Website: apple
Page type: payment
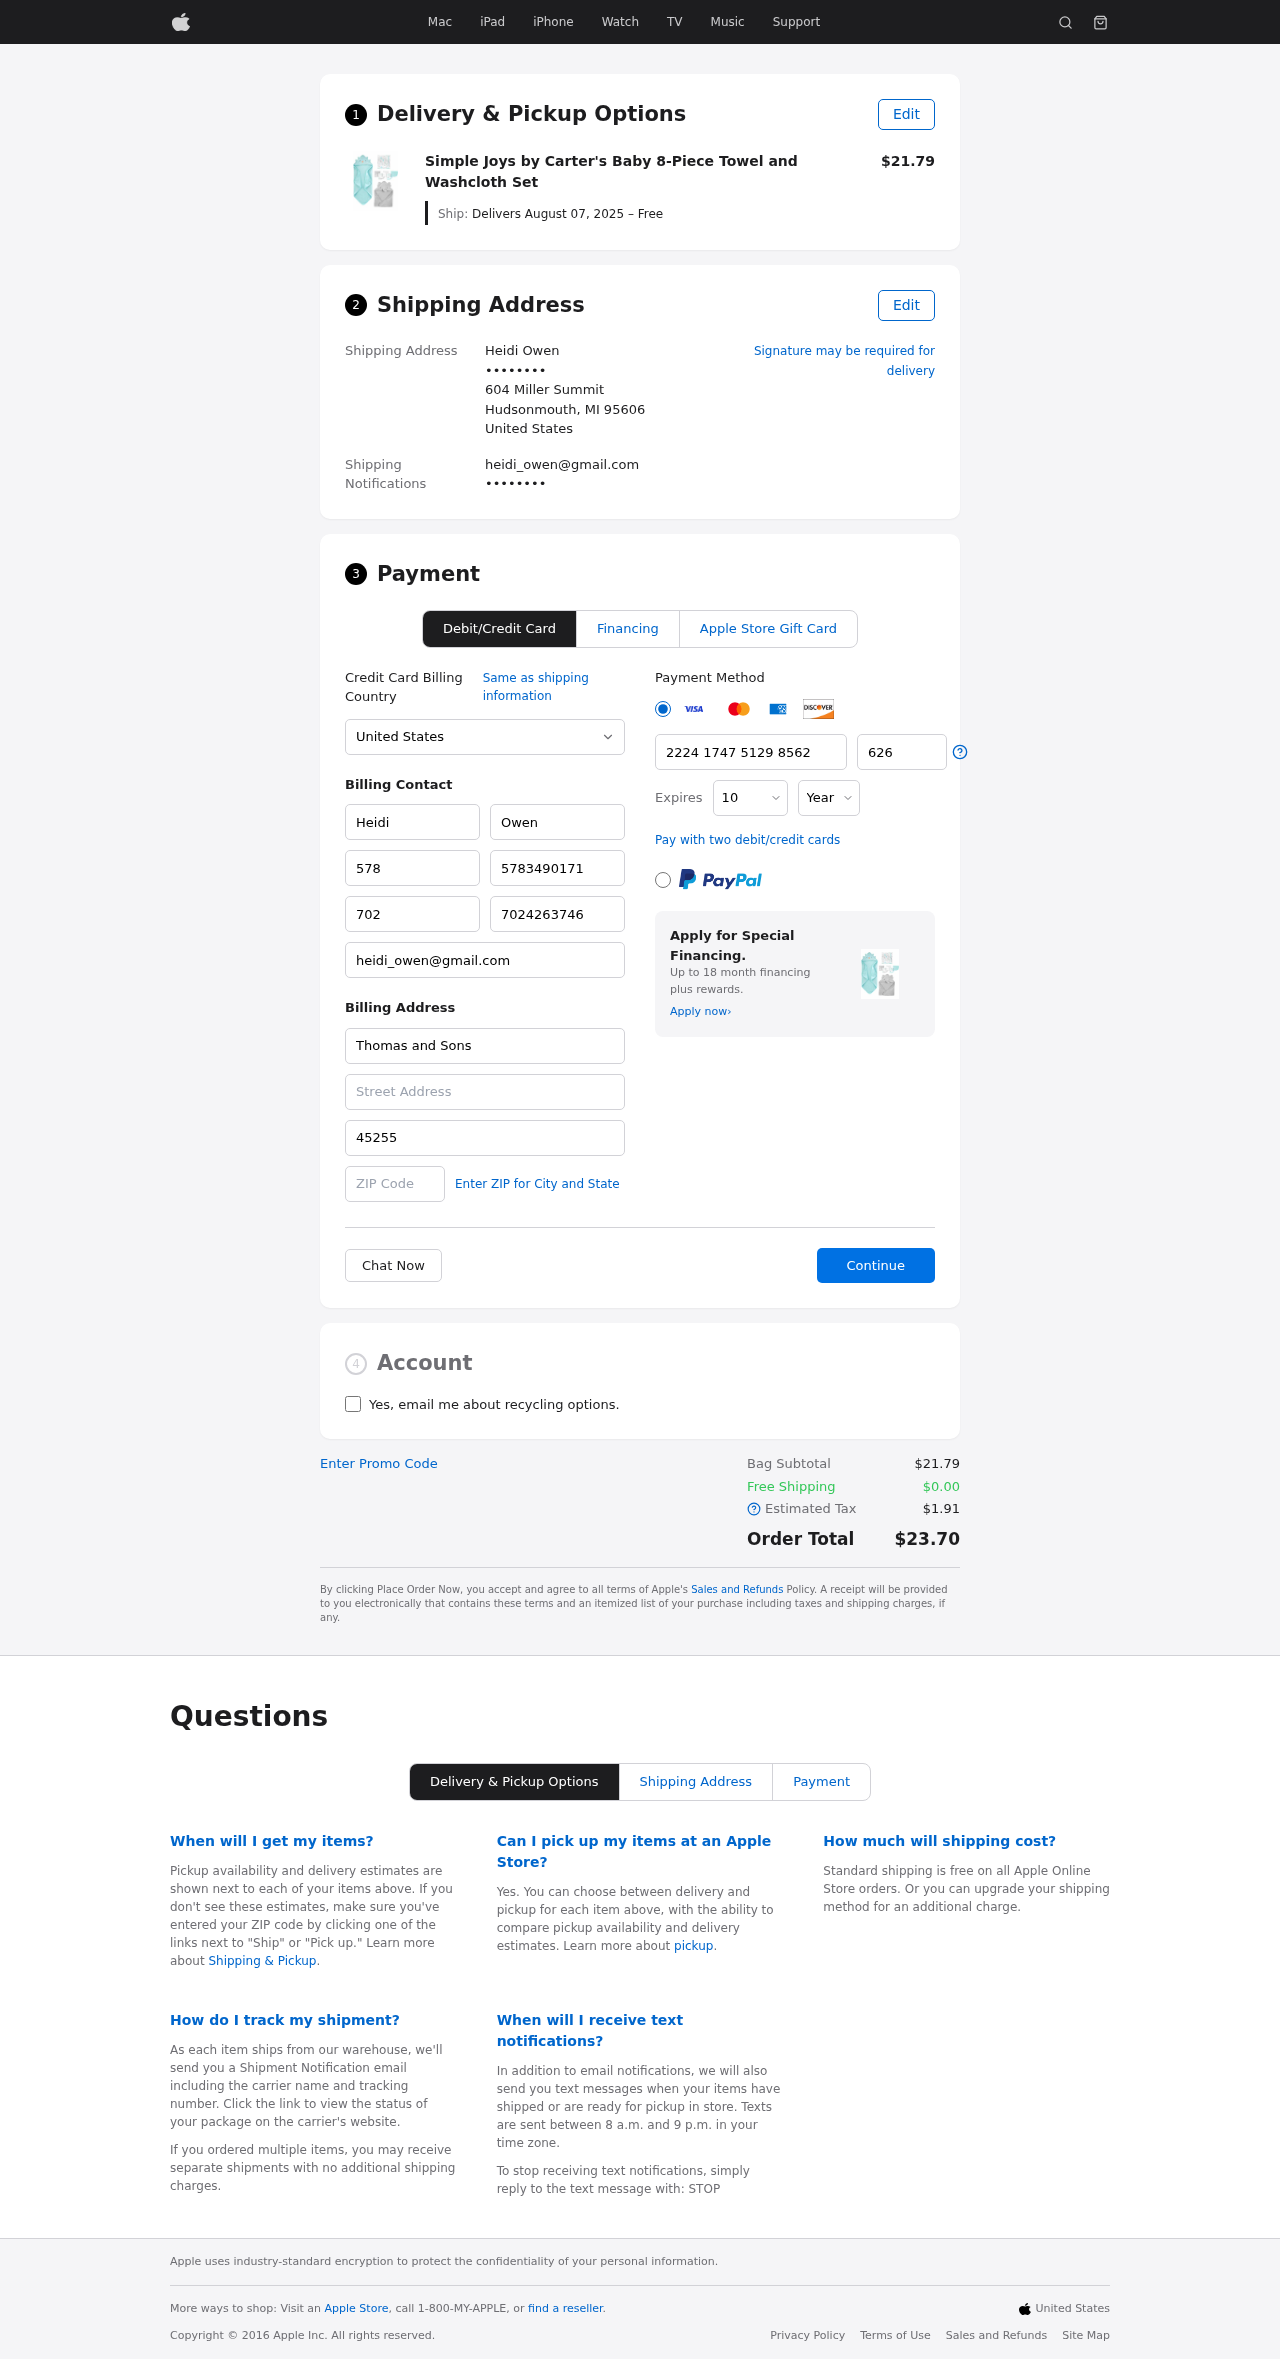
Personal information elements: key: PII_CARD_CVV
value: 626
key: PII_CARD_EXPIRY_MONTH
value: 10
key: PII_CARD_EXPIRY_YEAR
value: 27
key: PII_CARD_NUMBER
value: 2224 1747 5129 8562
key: PII_CITY_STATE_ZIP
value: Hudsonmouth, MI 95606
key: PII_COMPANY
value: Thomas and Sons
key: PII_COUNTRY
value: United States
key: PII_EMAIL
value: heidi_owen@gmail.com
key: PII_EMAIL2
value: heidi_owen@gmail.com
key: PII_FIRSTNAME
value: Heidi
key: PII_FULLNAME
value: Heidi Owen
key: PII_LASTNAME
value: Owen
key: PII_PHONE3
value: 5783490171
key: PII_PHONE_ALT
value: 7024263746
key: PII_PHONE_ALT_AREA
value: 702
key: PII_PHONE_AREA
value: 578
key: PII_SECURITY_CODE
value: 45255
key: PII_STREET
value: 604 Miller Summit
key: PII_PHONE
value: ••••••••
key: PII_PHONE2
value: ••••••••
Product elements: key: PRODUCT1_NAME
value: Simple Joys by Carter's Baby 8-Piece Towel and Washcloth Set
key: PRODUCT1_PRICE
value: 21.79
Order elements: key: ORDER_DELIVERY_DATE
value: Delivers August 07, 2025 – Free
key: ORDER_SUBTOTAL
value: $21.79
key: ORDER_SHIPPING_COST
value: $0.00
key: ORDER_TAX
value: $1.91
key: ORDER_TOTAL
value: $23.70